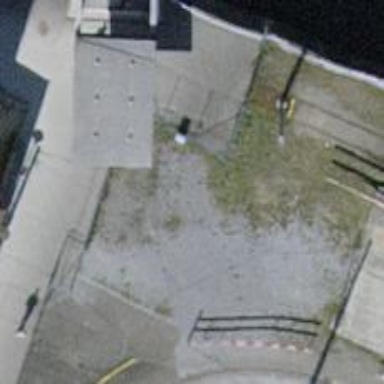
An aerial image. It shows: Fence.